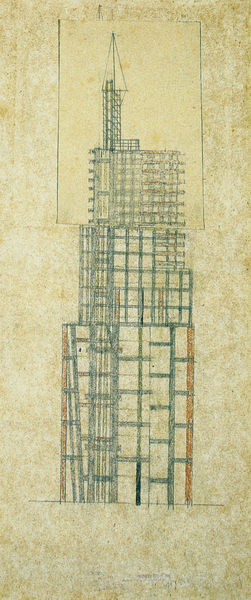
Titel: Gebäude für den obersten Sowjet
Künstler: Wladimir Krinskij
Standort: Moskau
Institution: Staatliches Architekturmuseum
Schlagwörter: turm